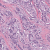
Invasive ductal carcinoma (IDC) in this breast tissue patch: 1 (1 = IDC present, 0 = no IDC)